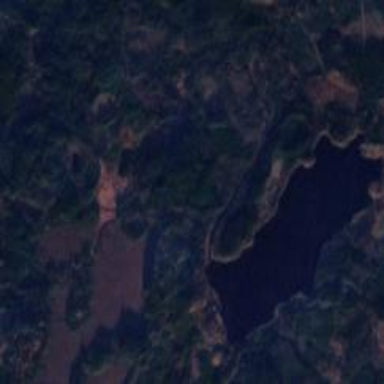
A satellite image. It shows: Serene lake surrounded by nature.